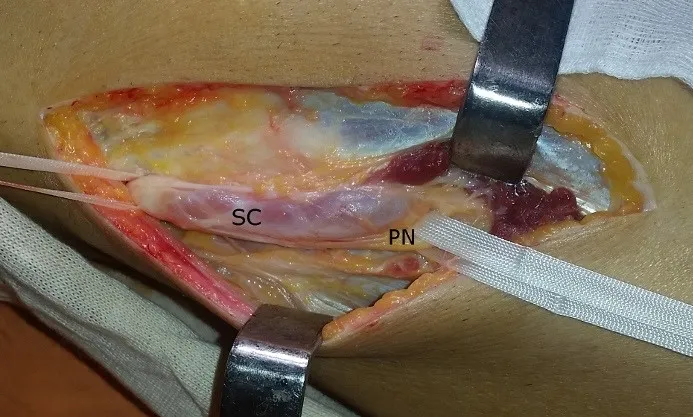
Intraoperative appearance of the synovial cyst (SC) that infiltrates and compresses the peroneal nerve (PN).
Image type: medical_photograph (other_medical_photograph)